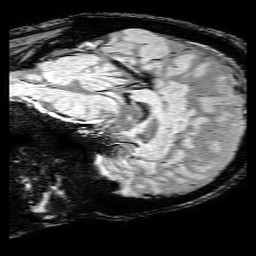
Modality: SWI
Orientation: sagittal
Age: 70
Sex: male
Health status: ill
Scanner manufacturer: philips
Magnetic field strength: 3 T
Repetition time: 0.031 s